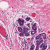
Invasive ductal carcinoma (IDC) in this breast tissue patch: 0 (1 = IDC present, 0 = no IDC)